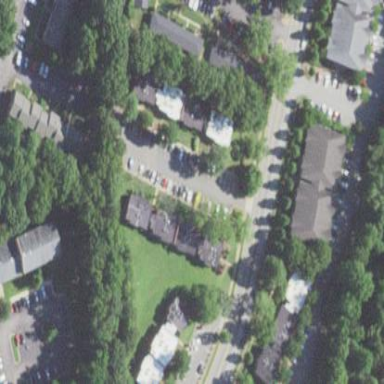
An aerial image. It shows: Parking area with asphalt surface.